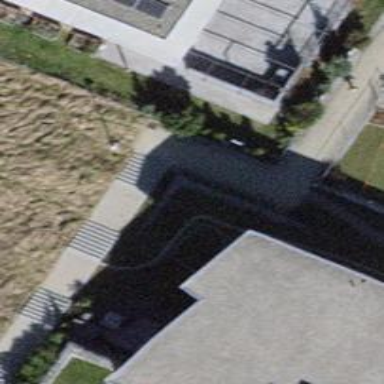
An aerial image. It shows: Set of concrete steps.